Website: apple
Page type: payment
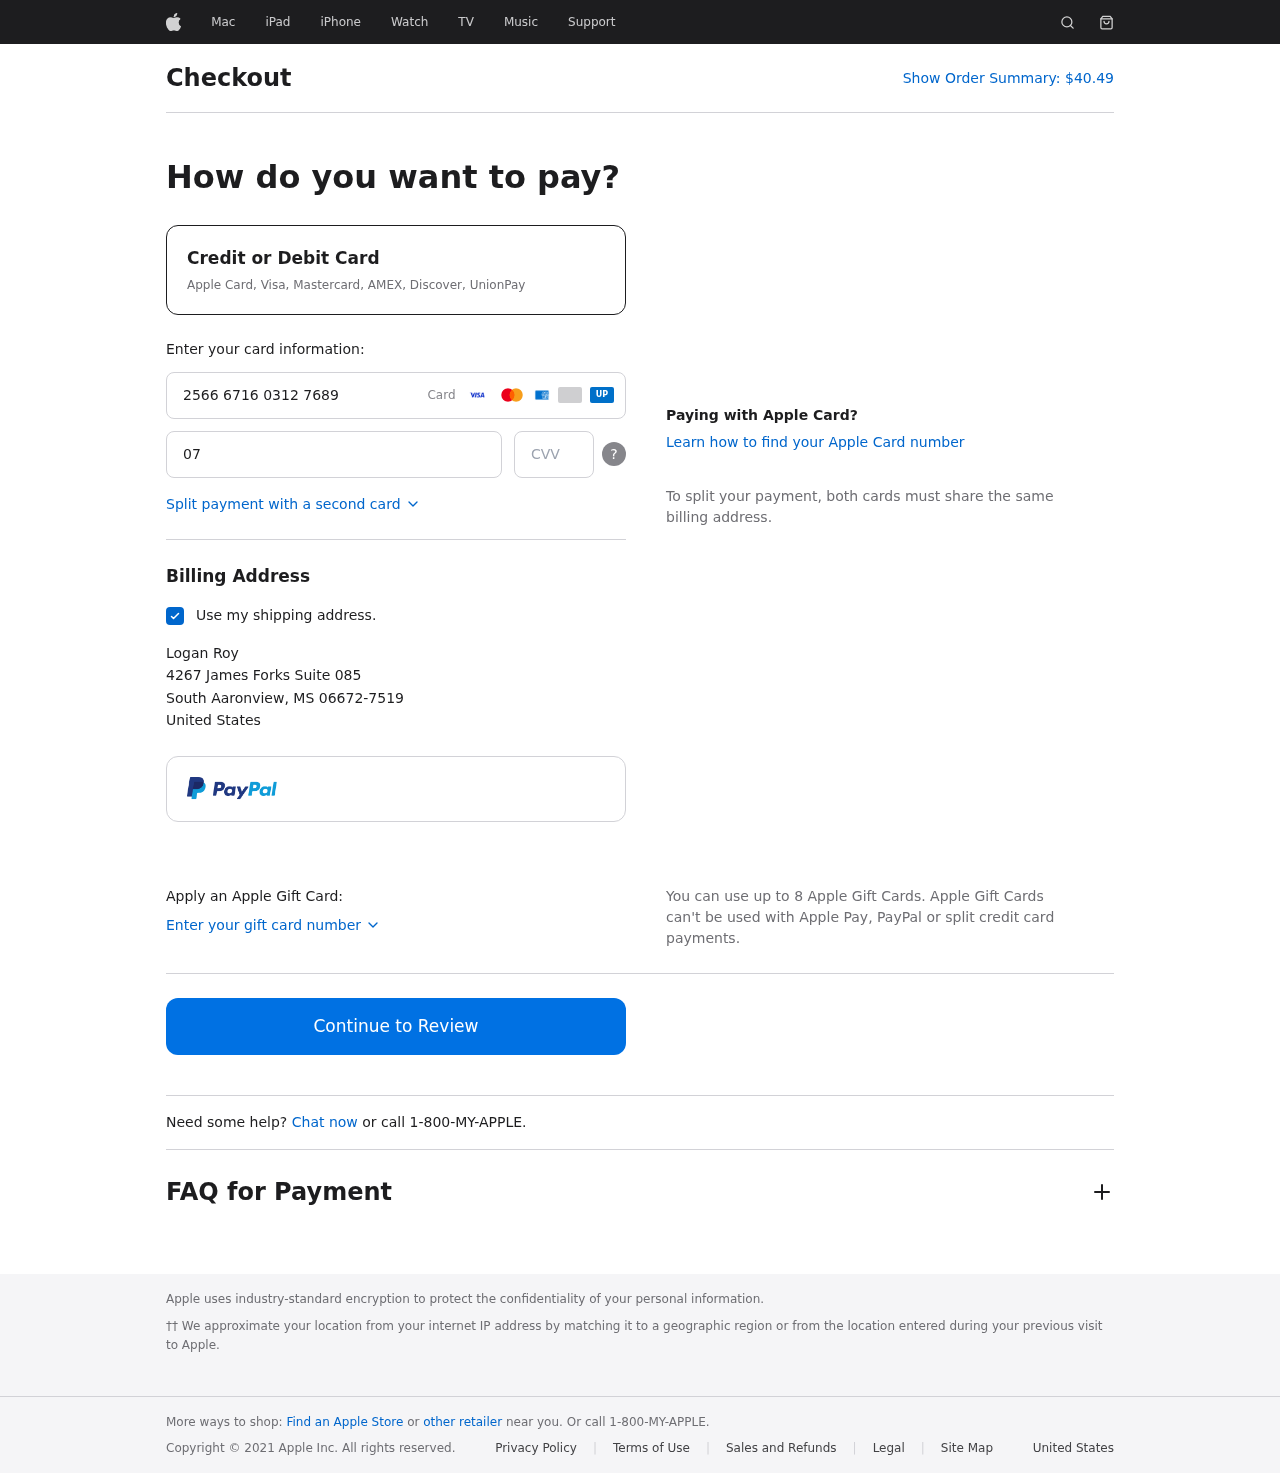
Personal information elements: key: PII_CARD_CVV
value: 108
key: PII_CARD_EXPIRY
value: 07/29
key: PII_CARD_NUMBER
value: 2566 6716 0312 7689
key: PII_CITY
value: South Aaronview
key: PII_COUNTRY
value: United States
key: PII_FULLNAME
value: Logan Roy
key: PII_POSTCODE_FULL
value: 06672-7519
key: PII_STATE_ABBR
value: MS
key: PII_STREET
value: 4267 James Forks Suite 085
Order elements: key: ORDER_TOTAL
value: $40.49